Interaction volume radius: 5 \u00c5
Interaction volume height: 25 \u00c5
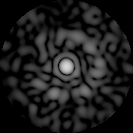
Disorder parameter: 0.875